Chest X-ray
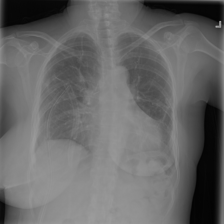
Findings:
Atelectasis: negative
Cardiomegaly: negative
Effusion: negative
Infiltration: negative
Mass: negative
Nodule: negative
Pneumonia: negative
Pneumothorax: negative
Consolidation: negative
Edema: negative
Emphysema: negative
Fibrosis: negative
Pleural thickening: negative
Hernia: negative